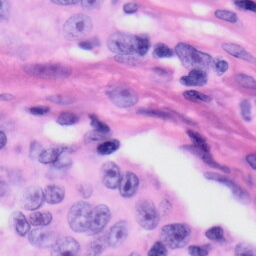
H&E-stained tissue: Skin